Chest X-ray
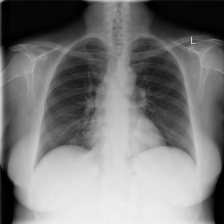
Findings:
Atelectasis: negative
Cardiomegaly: negative
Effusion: negative
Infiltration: negative
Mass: negative
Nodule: negative
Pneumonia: negative
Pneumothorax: negative
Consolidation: negative
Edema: negative
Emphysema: negative
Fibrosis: negative
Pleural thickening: negative
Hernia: negative